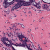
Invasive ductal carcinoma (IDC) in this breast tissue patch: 0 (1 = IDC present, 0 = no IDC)